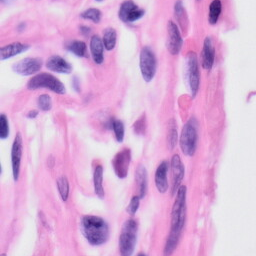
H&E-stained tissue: Skin